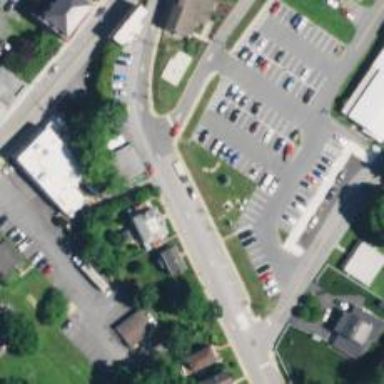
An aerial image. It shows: Parking space.